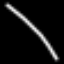
Label: line